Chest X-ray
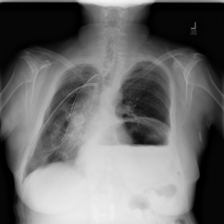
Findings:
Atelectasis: negative
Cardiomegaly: negative
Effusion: negative
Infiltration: negative
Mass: negative
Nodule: negative
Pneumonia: negative
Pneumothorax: positive
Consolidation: negative
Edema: negative
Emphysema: negative
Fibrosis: negative
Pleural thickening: negative
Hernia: positive